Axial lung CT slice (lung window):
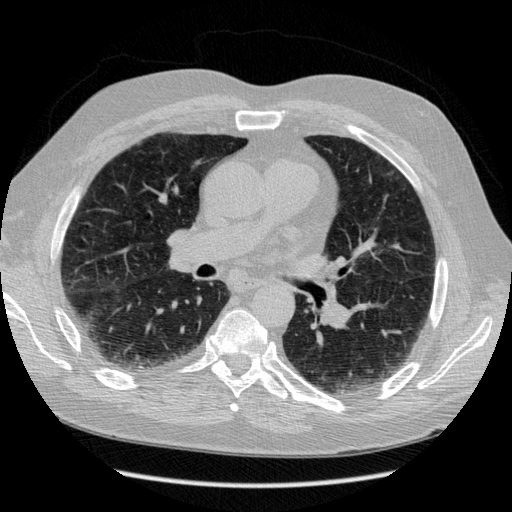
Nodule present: no